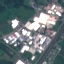
Land use / land cover class: Industrial